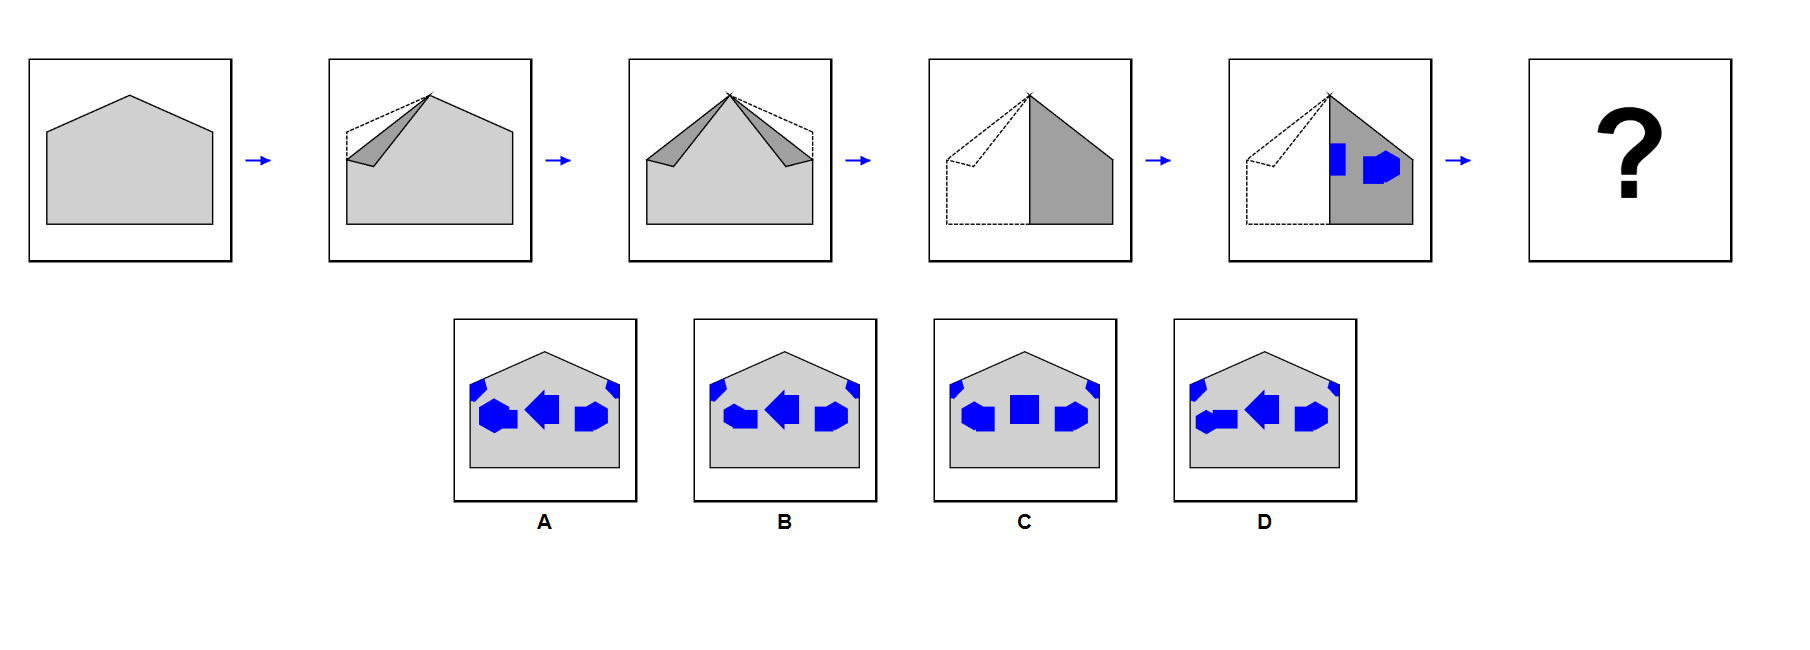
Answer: C